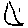
Label: moon